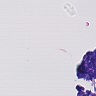
Metastatic tissue present: no